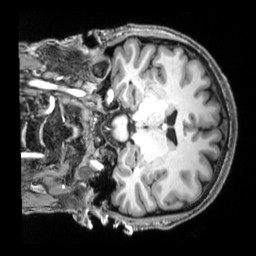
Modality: T1w
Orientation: coronal
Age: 30
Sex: male
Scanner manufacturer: siemens
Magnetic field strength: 3 T
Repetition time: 2.5 s
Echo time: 0.00343 s